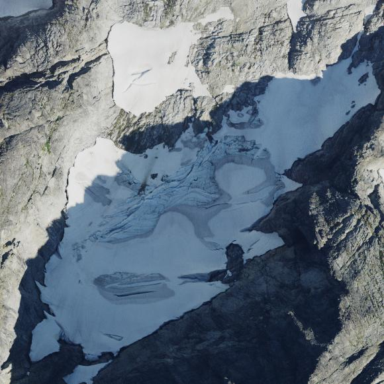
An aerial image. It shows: Majestic glacier in the distance.